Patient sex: M
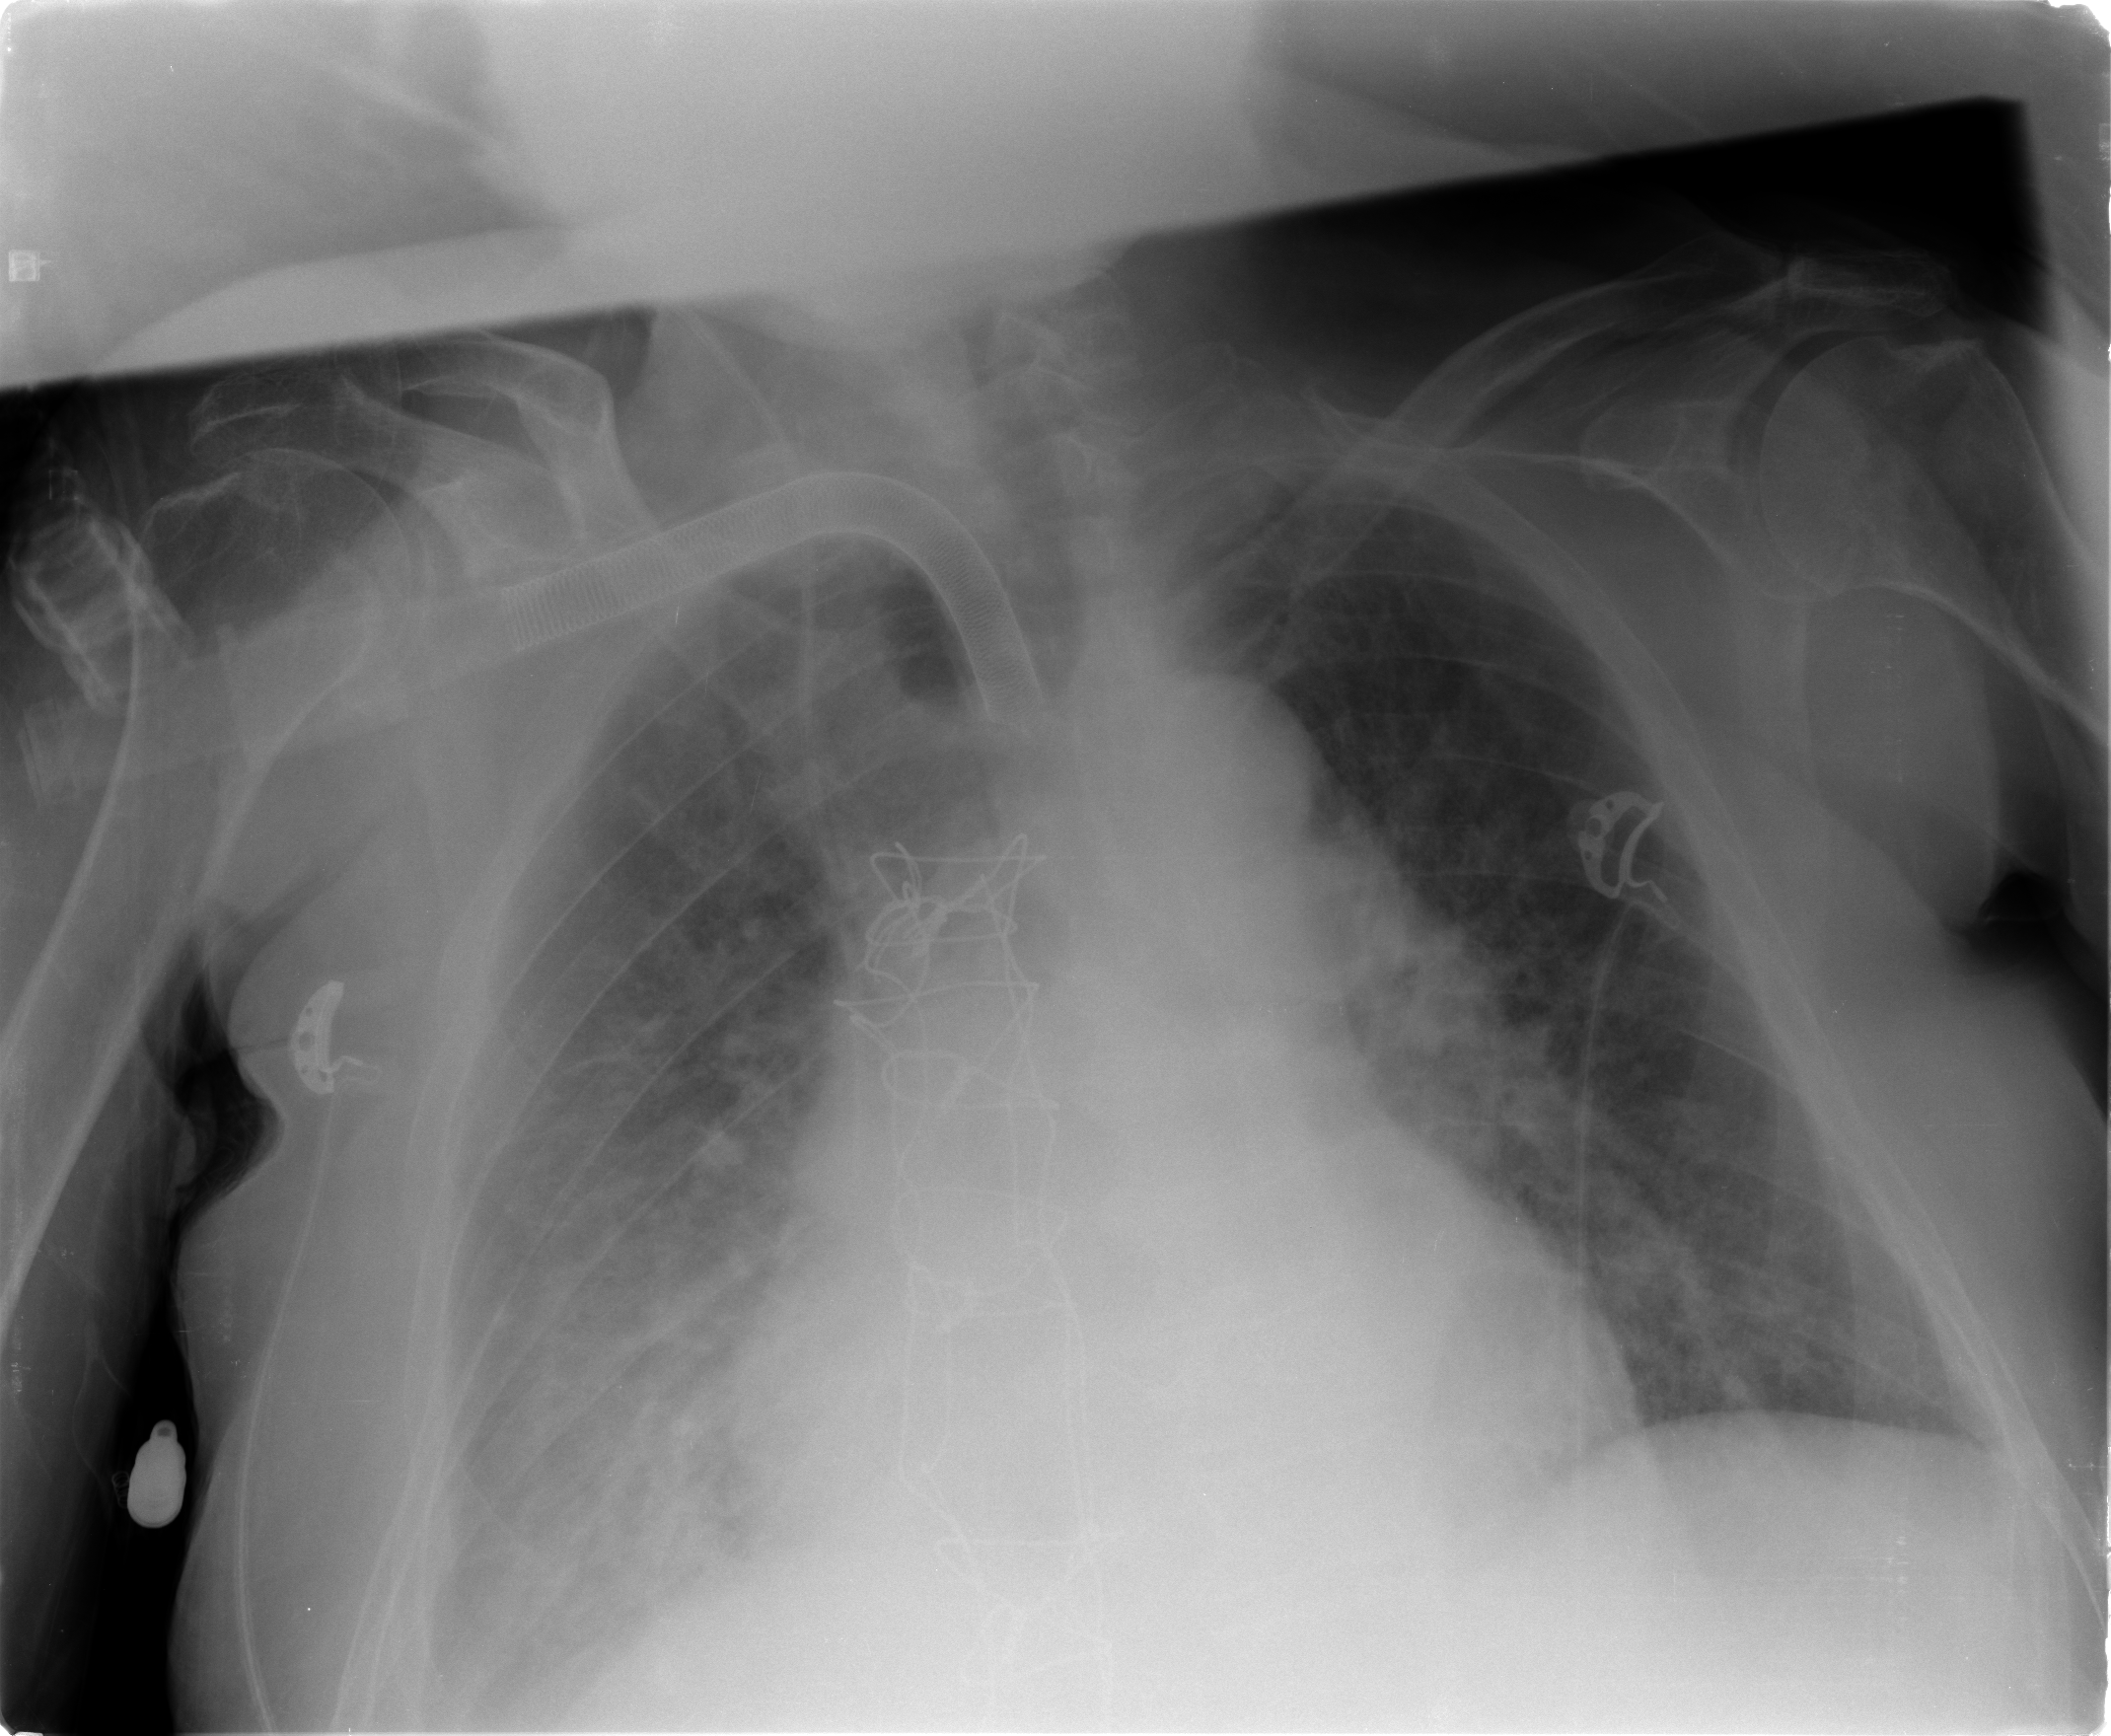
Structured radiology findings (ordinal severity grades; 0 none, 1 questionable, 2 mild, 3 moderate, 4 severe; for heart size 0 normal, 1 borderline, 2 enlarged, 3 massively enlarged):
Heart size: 2
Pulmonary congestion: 2
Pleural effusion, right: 2
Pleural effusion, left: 2
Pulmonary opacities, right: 2
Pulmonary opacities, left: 0
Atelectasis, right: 2
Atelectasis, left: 0